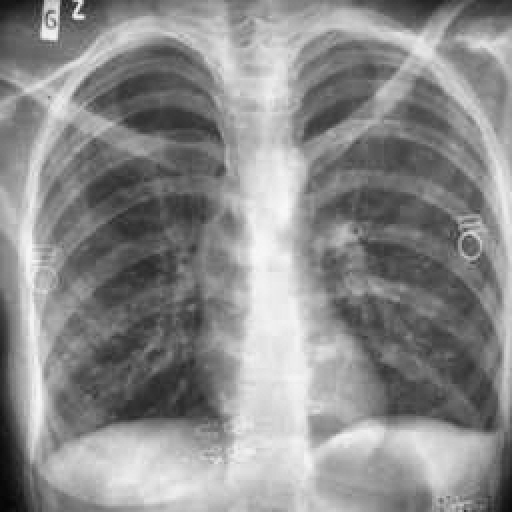
Finding: TUBERCULOSIS